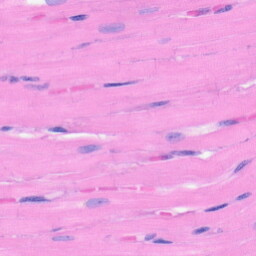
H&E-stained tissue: Heart